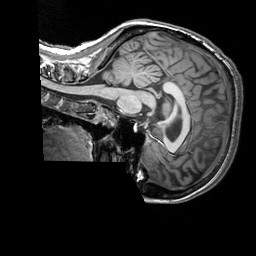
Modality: T1w
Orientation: sagittal
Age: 29
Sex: female
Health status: healthy
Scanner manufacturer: siemens
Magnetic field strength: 3 T
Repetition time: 2.3 s
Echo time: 0.00303 s